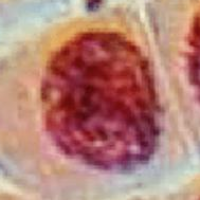
Label: prophase